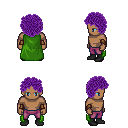
a pixel art fantasy rpg character, male body template, human, dark skin, green cape, magenta pants, purple curly afro hairstyle, cloth bracers, black shoes, four views (front, back, left, right), 2x2 character sprite sheet, small pixel art, hard edges, no anti-aliasing